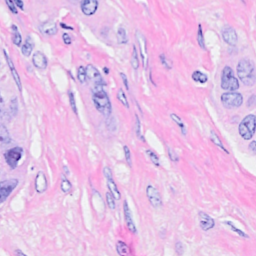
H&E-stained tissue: Breast